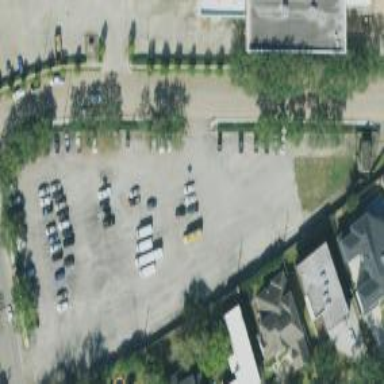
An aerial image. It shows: Parking area with surface.